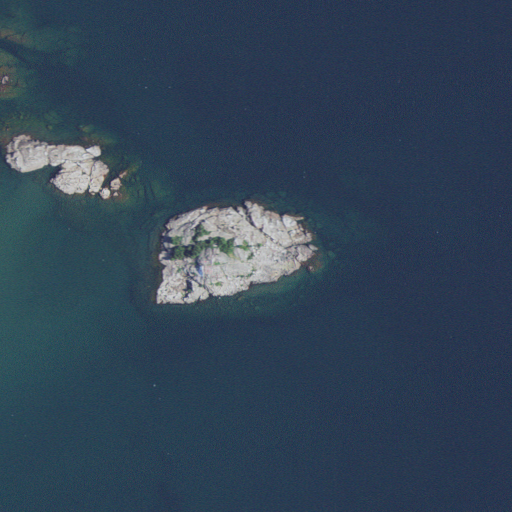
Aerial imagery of island in Michigan named Picnic Rocks containing open water and barren land